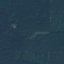
Land use / land cover: Forest